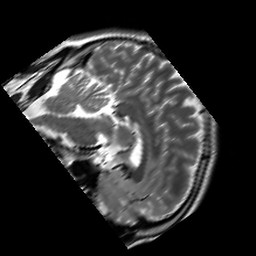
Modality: T2w
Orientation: sagittal
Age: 31
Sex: male
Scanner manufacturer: siemens
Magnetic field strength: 3 T
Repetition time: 7 s
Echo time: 0.09 s